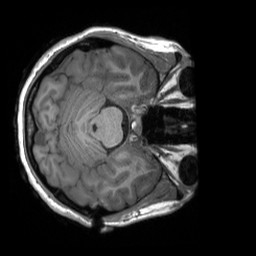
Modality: T1w
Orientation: axial
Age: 22
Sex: female
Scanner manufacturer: siemens
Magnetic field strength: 3 T
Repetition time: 2.3 s
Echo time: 0.00232 s